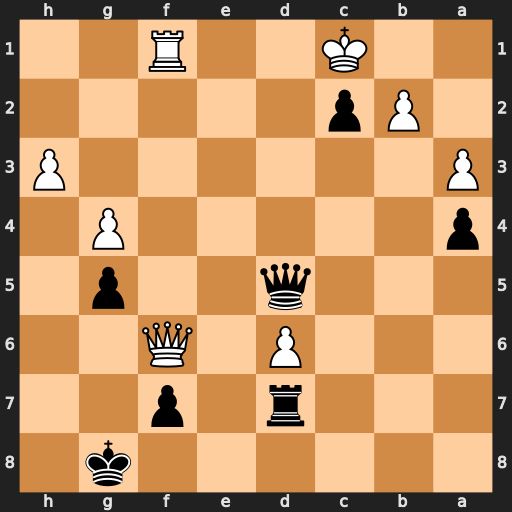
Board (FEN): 6k1/3r1p2/3P1Q2/3q2p1/p5P1/P6P/1Pp5/2K2R2
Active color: b
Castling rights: -
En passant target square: -
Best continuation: Rxd6 Qxd6 Qxd6